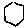
Label: hexagon